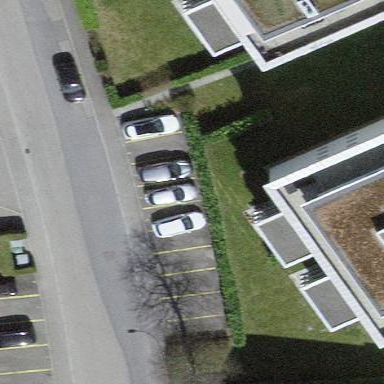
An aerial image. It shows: Parking available on the street side.